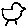
Label: bird